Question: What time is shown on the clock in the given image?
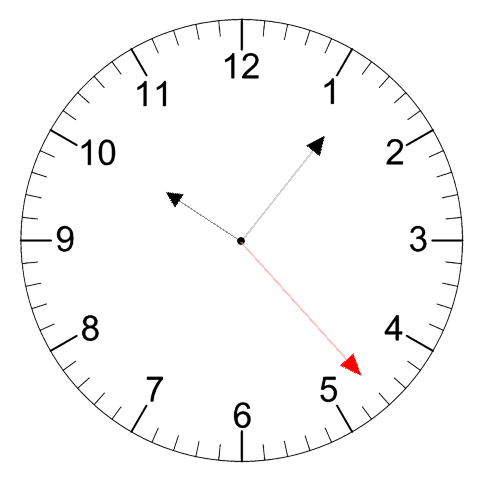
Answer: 10:06:23